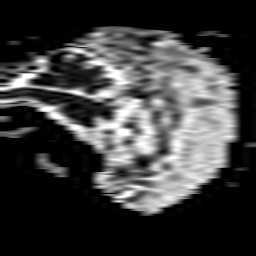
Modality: ADC
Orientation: sagittal
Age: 70
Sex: male
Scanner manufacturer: philips
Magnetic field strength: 3 T
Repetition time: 4.272 s
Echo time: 0.06119 s